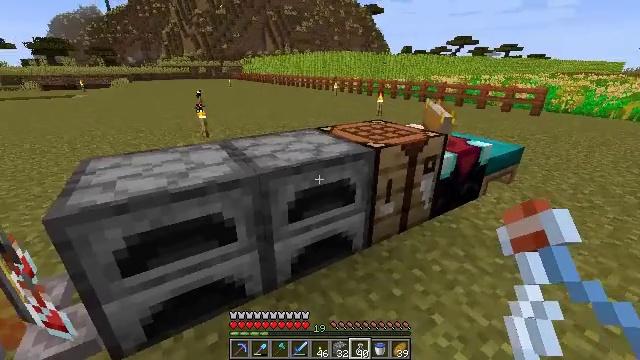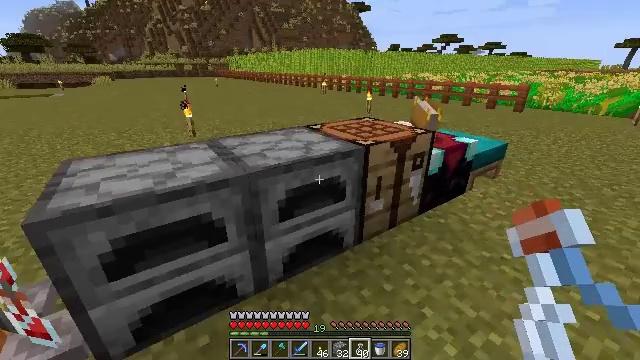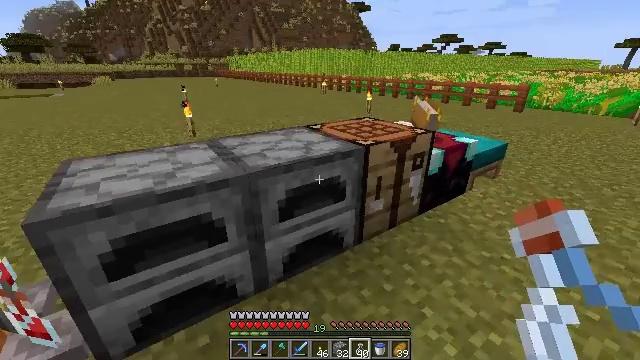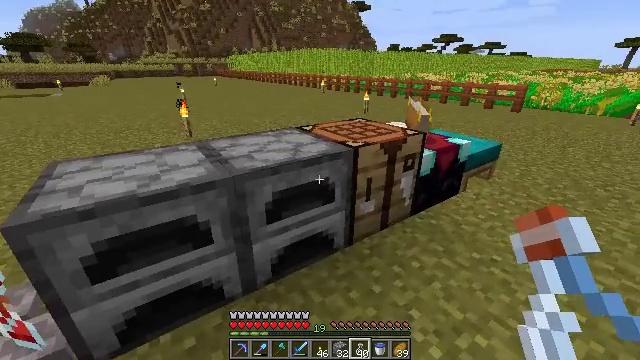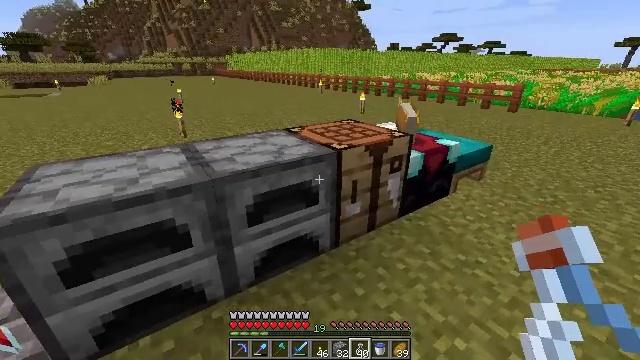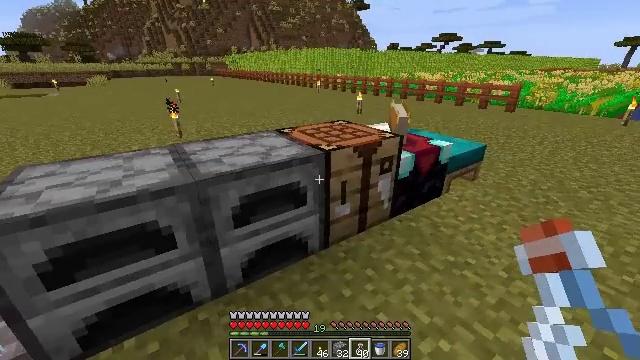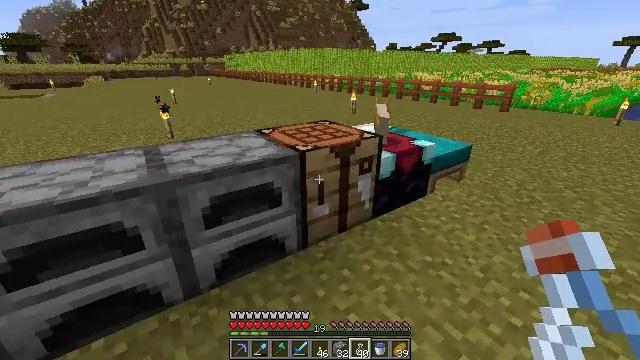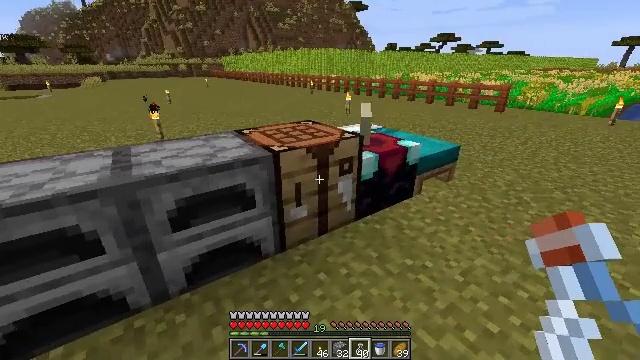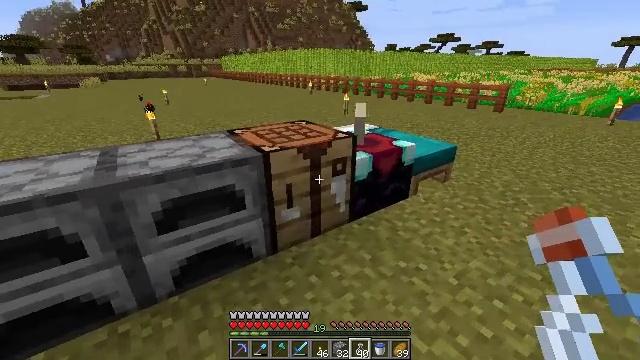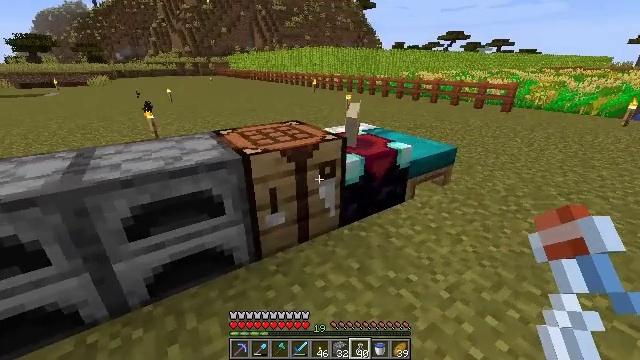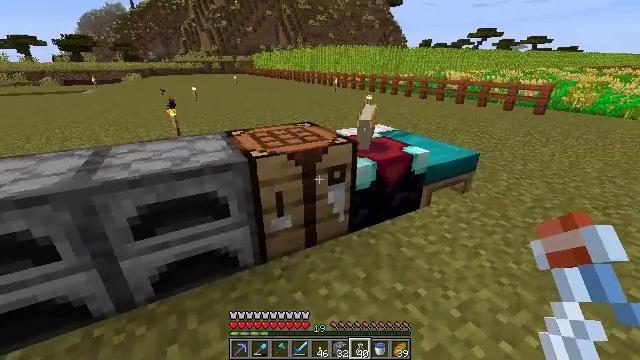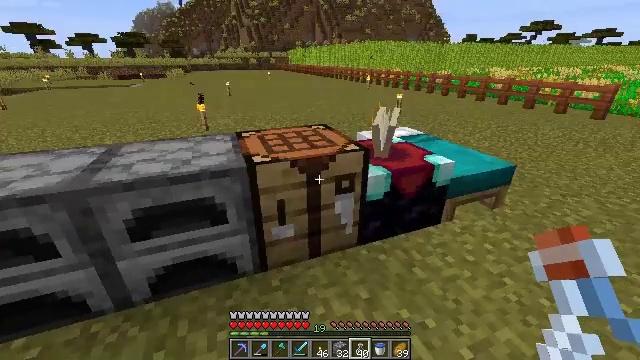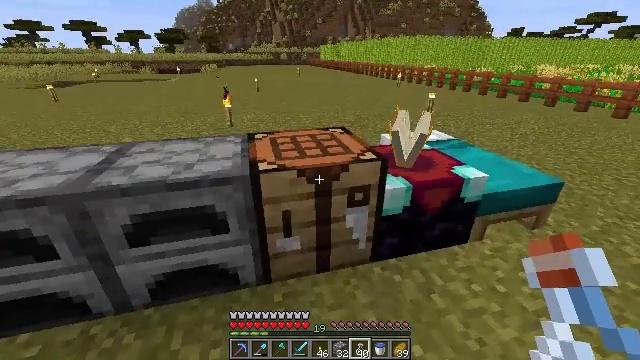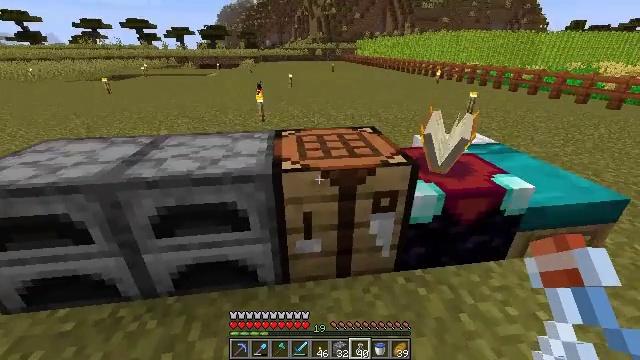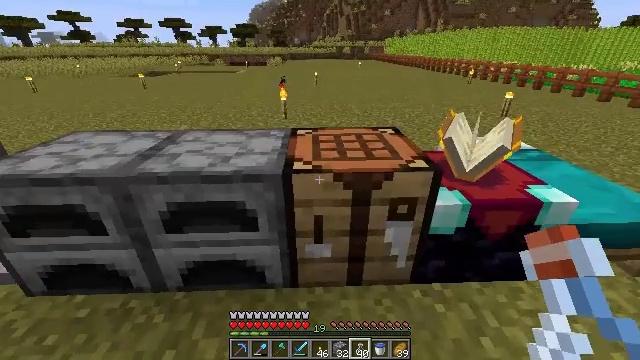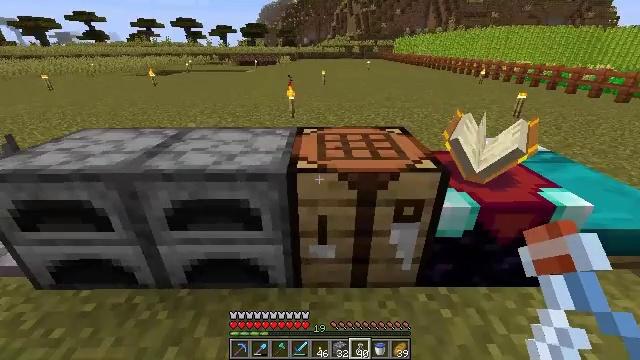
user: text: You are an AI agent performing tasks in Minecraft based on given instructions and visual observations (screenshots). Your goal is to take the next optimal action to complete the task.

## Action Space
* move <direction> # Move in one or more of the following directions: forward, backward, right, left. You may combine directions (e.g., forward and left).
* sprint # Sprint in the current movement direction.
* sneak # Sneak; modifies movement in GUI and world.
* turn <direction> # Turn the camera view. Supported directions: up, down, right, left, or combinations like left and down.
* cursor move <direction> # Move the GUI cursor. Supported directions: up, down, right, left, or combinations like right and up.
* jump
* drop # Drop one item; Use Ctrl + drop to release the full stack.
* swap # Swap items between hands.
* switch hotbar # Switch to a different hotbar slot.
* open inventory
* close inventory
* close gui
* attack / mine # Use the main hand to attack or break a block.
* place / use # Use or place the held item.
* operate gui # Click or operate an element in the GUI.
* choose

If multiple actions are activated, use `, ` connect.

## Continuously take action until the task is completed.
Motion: motion action
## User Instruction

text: Drop a glass bottle.
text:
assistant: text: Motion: turn right
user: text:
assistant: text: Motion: no_op
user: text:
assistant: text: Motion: move right
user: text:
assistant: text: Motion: move right
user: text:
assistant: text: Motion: move right
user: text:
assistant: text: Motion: move right
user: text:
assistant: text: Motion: move forward and move right
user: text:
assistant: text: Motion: move forward and move right
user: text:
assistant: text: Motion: move forward and move right, turn left
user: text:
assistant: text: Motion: move forward and move right, turn left
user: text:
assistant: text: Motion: move forward, turn left
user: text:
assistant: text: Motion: move forward, turn left
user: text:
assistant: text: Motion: turn left
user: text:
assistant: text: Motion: turn left
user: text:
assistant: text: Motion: turn left
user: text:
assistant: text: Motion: no_op
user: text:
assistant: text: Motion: no_op
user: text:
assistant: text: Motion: no_op
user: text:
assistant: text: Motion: no_op
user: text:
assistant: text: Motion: turn left and down
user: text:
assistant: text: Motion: turn left and down
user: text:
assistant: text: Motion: turn left and down
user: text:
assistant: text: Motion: turn left
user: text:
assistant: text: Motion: turn left
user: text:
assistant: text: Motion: turn left
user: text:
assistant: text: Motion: move left, turn left
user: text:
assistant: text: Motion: move left
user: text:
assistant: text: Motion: move left
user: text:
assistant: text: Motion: move forward and move left
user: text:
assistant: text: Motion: move forward and move left, turn up